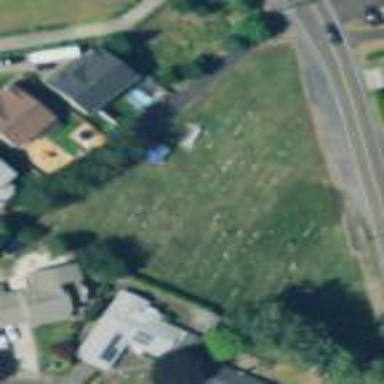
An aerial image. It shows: Cemetery.